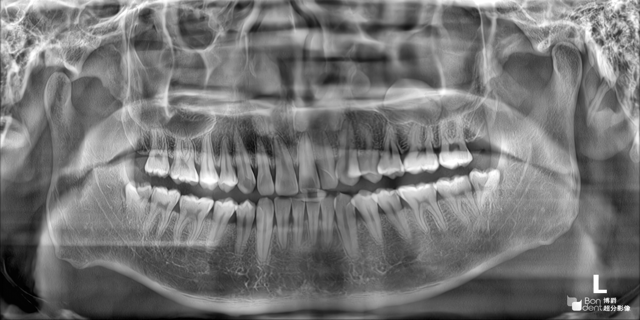
adult